Question: I have a python package that uses dev and prod libraries.
I want to make sure that some files in that package never import any dev libraries, as these files are used for deployment
and should only import prod libraries.
For instance, I would like a unit test that fails with the 'my_package.__init__.py' file as shown below, but succeeds if we remove the dev library import.
'''
import libraries.prod
import libraries.dev
'''

It's easy to make a that satifies those conditions, and expectedly fails on the dev imports 'my_package.__init__.py' while succeeding otherwise, for instance:
'''
def test_dev_libraries_not_imported_in_package_init():
with mock.patch.dict(sys.modules):
import_module("my_package")
assert "libraries.dev" not in sys.modules
'''
However, when running the full unit tests suite, for instance with pytest, this test can fail.
This happens if there is another unit test in the same suite that runs some tests against the dev library, for instance:
'''
def test_dev_libraries():
import_module("libraries.dev")
assert "libraries.dev" in sys.modules
'''
Ideally, I would like both tests to be able to coexist in the same unit_tests directory, but it seems like imports are all loaded together at the beginning of all tests. I was wondering if there was a way to isolate that?
I've seen a few related issues that mock the sys.module object but it didn't help: running independently the test works fine, but not running is at the test suite level.
I created a small repository for reproducibility:
<URL>
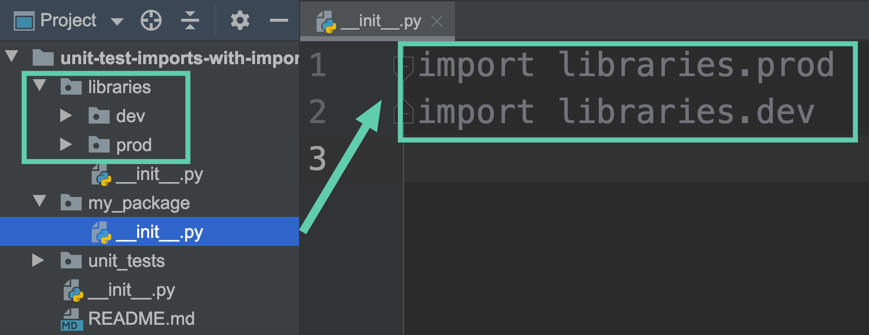
Answer: So rather than modifying all of the surrounding tests, I think you can modify your one isolated test case to make sure you're getting the desired effect. If you delete from the 'sys.modules' dict prior to the import, you'll still be testing the same outcome while controlling the isolated case. I was going to suggest 'del' here, but 'clear' might be even more appropriate if you want to simulate a blank slate:
'''
def test_dev_libraries_not_imported_in_package_init():
with mock.patch.dict(sys.modules):
sys.modules.clear() # or del sys.modules['libraries.dev']
import_module("my_package")
assert "libraries.dev" not in sys.modules
'''
EDIT: Here's a little isolated example I came up with using the 'import json':
'''
import sys
from importlib import import_module
from unittest import mock
with mock.patch.dict(sys.modules):
sys.modules.clear()
print(sys.modules.keys())
import_module('json')
print(sys.modules.keys())
print(sys.modules.keys())
'''
Running it shows that you go from a blank slate to the modules required for a json import, and back to the original imported modules of all of your tests' imports.